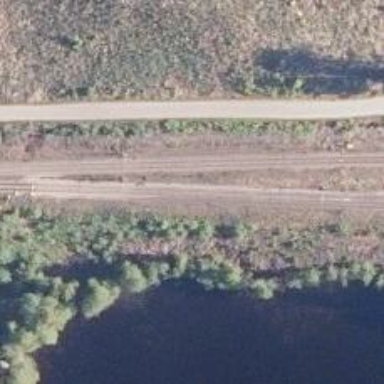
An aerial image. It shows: Railway track with electrified contact lines. This is siding track.